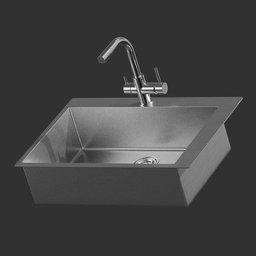
Label: appliances